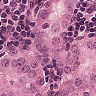
Metastatic tissue present: yes